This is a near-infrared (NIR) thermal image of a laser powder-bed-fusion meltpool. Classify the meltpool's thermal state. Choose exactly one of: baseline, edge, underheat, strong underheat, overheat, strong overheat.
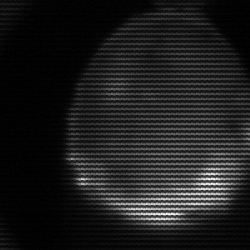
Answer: edge